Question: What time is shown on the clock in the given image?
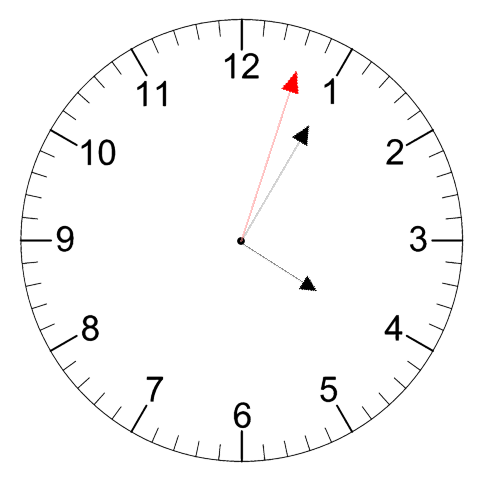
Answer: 04:05:03